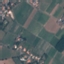
Label: PermanentCrop